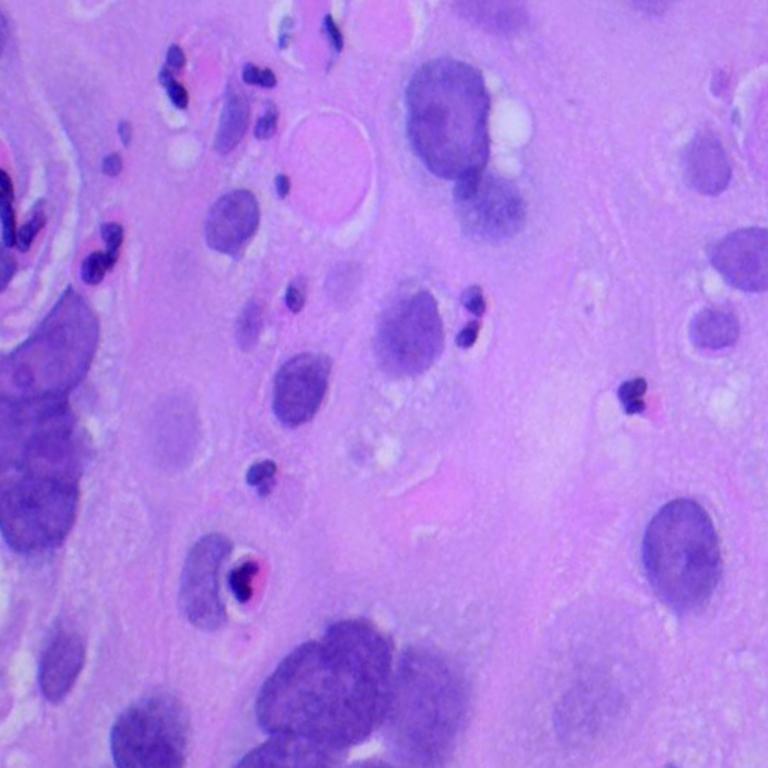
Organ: lung
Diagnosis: squamous carcinomas